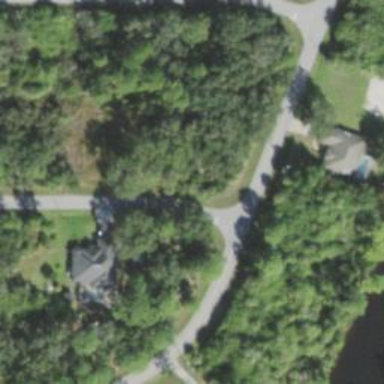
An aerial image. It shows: Residential road.